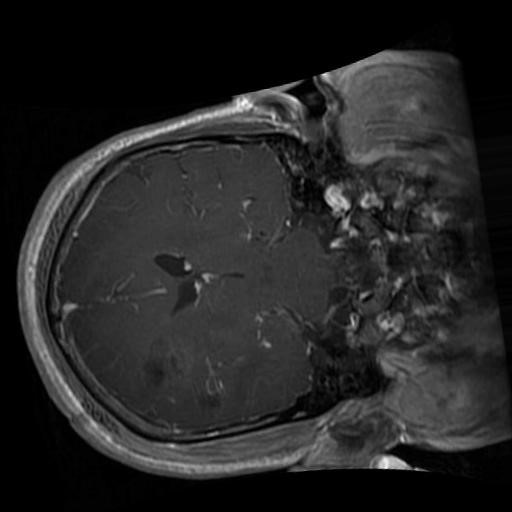
Label: brain_glioma